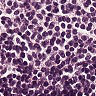
Metastatic tissue present: no